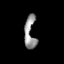
Tissue: lung
Cell type: Epithelial cells
Senescence score: 0.2045
Nuclear area (px): 350
Mean DAPI intensity: 147.777